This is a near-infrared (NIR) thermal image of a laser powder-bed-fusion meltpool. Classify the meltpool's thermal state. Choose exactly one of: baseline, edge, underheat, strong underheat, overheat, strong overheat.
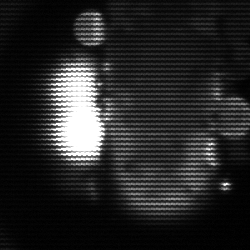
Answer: strong underheat